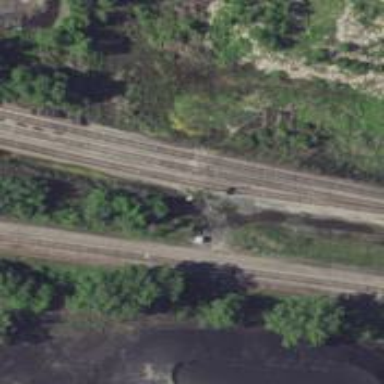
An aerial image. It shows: Railway signal.